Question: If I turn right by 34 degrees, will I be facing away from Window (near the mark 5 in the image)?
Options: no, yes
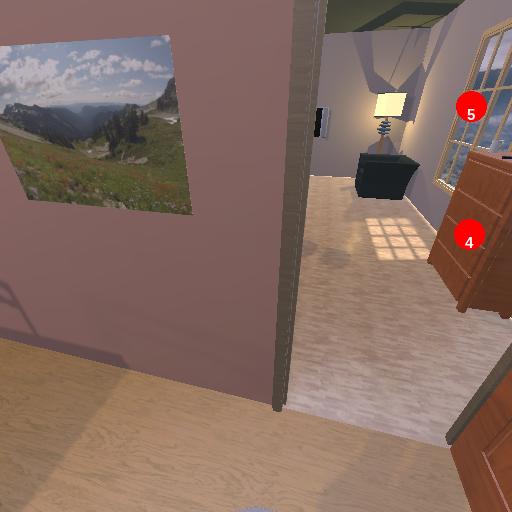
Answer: no